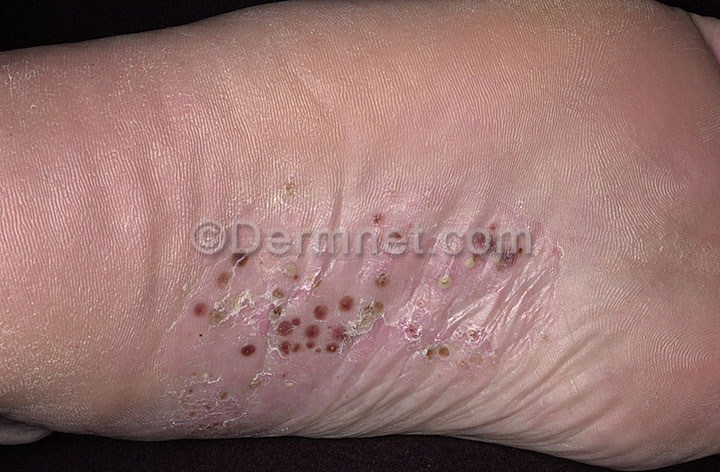
Disease: Psoriasis pictures Lichen Planus and related diseases